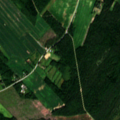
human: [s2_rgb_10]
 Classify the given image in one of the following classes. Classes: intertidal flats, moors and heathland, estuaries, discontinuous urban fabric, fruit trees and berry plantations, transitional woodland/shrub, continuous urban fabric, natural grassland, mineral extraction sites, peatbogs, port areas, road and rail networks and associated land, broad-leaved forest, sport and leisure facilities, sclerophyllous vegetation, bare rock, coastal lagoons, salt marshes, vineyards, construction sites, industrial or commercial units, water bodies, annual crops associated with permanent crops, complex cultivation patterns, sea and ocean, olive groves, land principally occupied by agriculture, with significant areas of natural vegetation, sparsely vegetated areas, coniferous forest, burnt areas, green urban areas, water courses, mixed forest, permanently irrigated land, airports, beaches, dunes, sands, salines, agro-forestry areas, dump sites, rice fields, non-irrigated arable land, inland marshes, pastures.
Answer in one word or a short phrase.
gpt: non-irrigated arable land, land principally occupied by agriculture, with significant areas of natural vegetation, coniferous forest, mixed forest, transitional woodland/shrub